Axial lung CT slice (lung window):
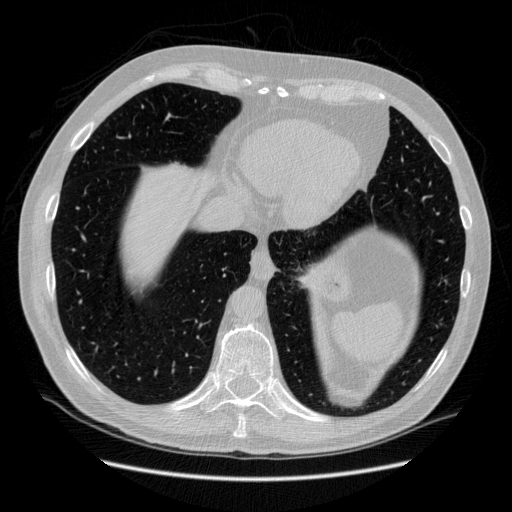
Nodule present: no